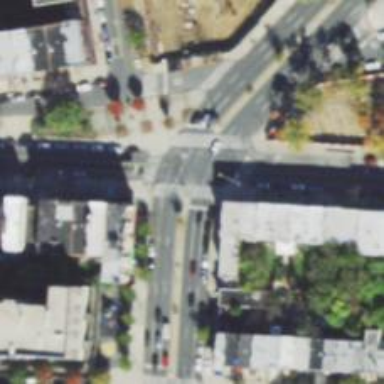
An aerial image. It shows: Footway located on traffic island.